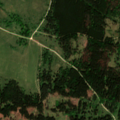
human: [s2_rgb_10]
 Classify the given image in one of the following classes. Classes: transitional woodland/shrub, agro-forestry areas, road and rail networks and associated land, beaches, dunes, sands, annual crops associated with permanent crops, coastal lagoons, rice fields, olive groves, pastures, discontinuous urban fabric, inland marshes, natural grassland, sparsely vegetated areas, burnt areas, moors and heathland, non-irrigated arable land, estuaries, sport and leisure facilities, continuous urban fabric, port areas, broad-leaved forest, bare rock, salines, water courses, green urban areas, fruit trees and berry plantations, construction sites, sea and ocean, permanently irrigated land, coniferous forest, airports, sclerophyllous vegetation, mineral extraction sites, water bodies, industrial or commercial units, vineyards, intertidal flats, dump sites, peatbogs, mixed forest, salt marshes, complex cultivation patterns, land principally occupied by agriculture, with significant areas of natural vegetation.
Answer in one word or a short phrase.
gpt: pastures, coniferous forest